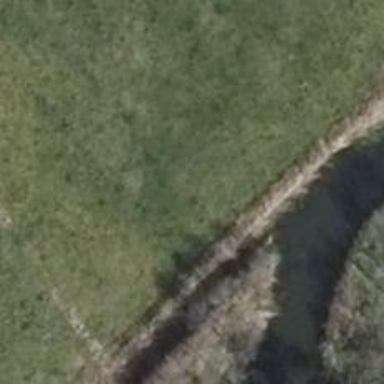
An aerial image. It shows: Natural oxbow water feature.